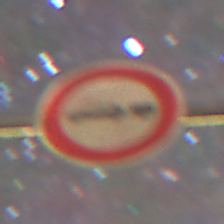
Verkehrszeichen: VerbotPersonenkraftwagenMitAnhaenger
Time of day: Night
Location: Outdoor (Suburban)
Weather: Clear
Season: NotSpecified
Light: Artificial